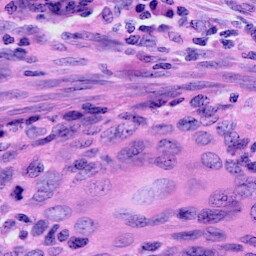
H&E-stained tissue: Cervix